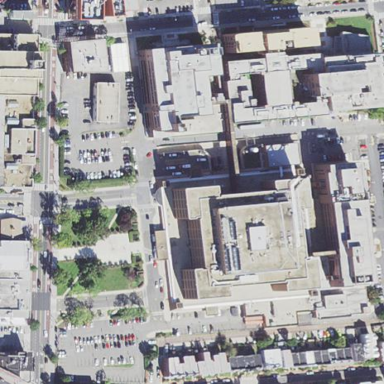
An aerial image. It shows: Hospital building.